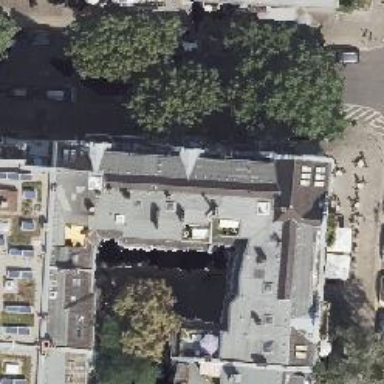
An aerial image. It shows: Clothing store.